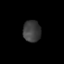
Tissue: lung
Cell type: Epithelial cells
Senescence score: 0.226
Nuclear area (px): 377
Mean DAPI intensity: 60.464